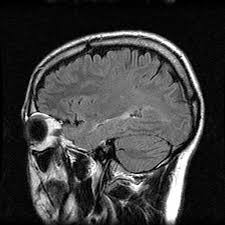
Label: notumor